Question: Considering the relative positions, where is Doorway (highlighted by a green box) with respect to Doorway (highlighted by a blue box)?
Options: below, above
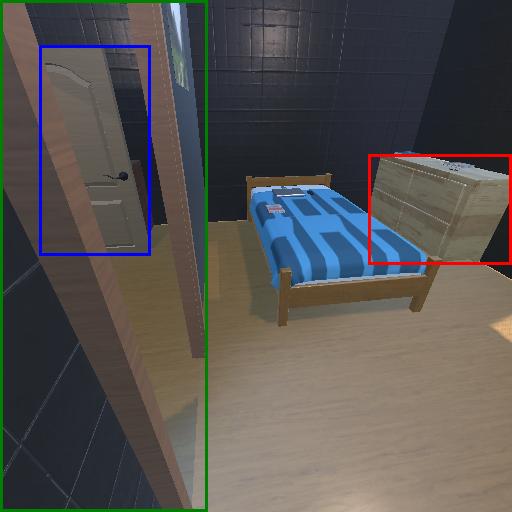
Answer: below